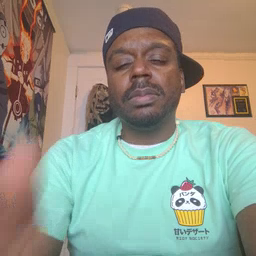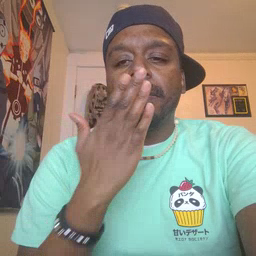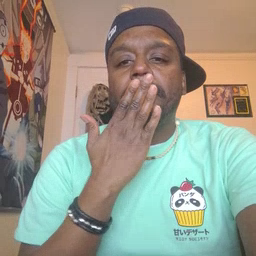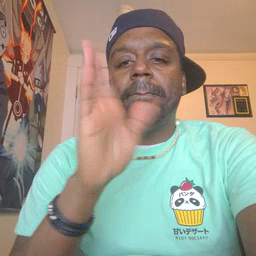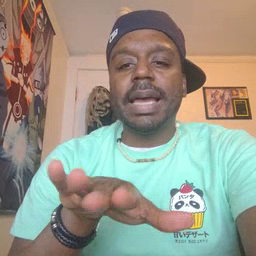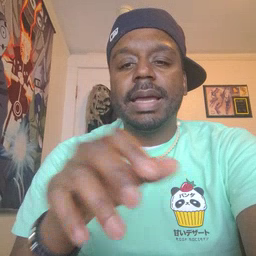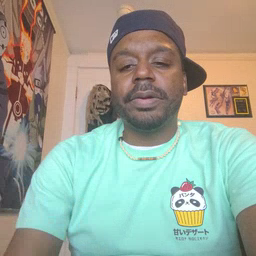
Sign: bad